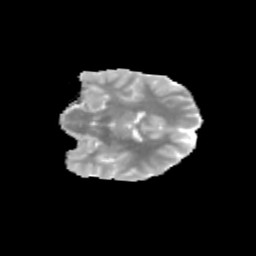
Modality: MD
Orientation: coronal
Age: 10
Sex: female
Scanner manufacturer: siemens
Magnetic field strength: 3 T
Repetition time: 3.8 s
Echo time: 0.07 s